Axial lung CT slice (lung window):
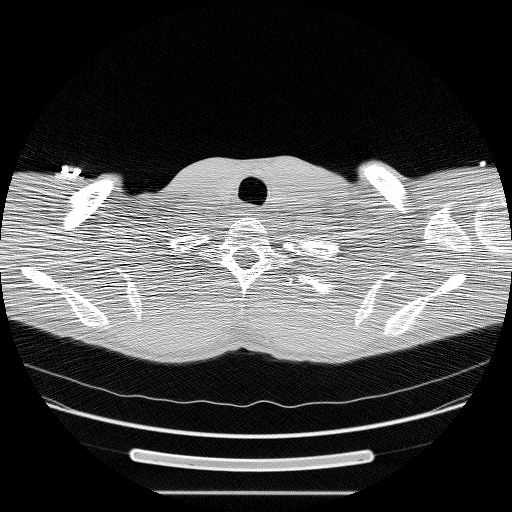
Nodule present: no